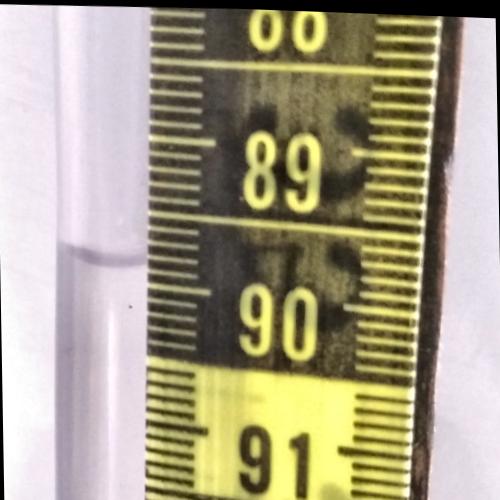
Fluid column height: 89.9 cm